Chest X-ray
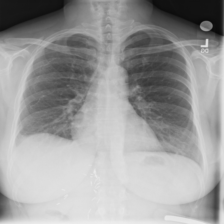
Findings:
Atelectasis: negative
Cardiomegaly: negative
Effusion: negative
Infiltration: negative
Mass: negative
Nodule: negative
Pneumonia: negative
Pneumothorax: negative
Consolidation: negative
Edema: negative
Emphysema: negative
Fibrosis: negative
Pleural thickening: negative
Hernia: negative